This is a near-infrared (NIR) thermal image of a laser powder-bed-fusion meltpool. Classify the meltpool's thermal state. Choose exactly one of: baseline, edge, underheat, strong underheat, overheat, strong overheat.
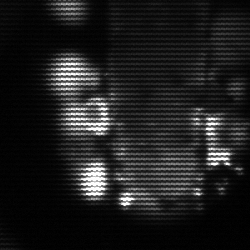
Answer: strong underheat